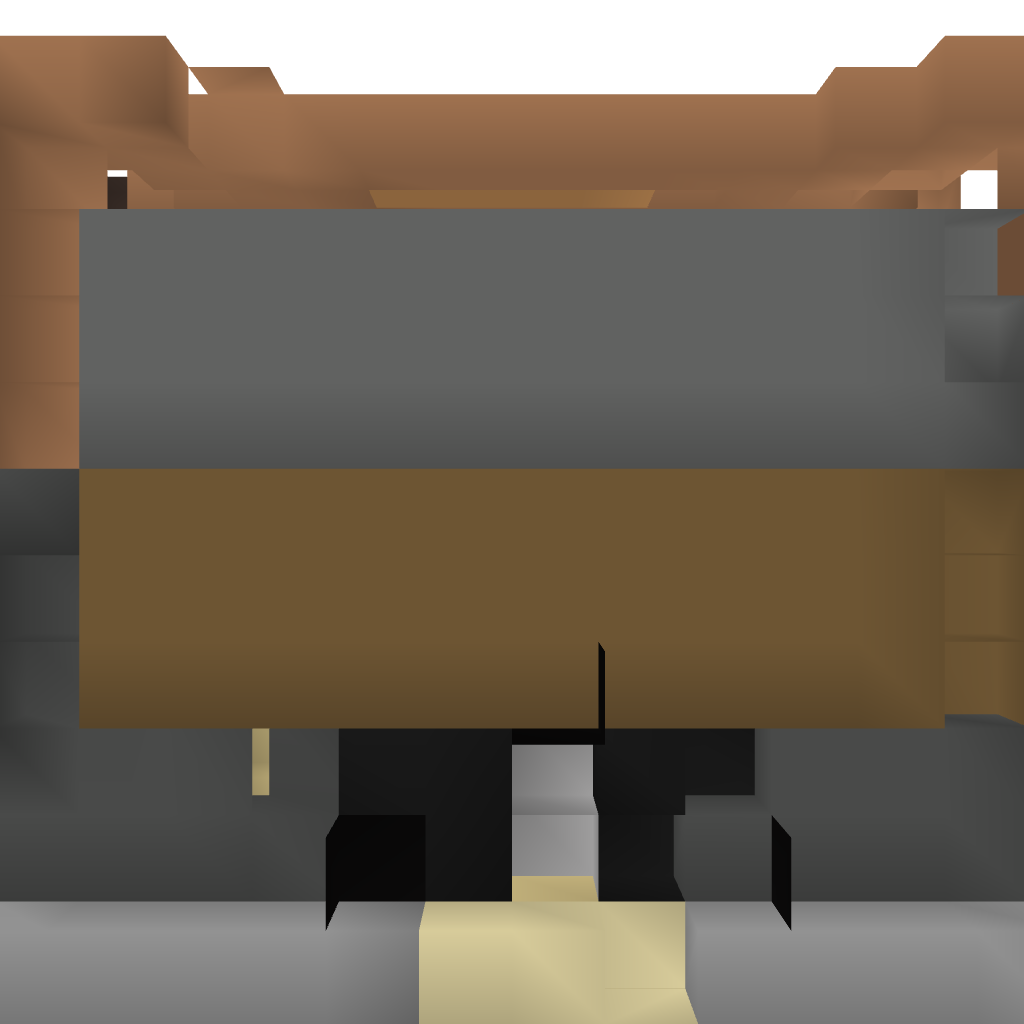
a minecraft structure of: egg farm